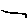
Label: line